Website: home-depot
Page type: account-dashboard
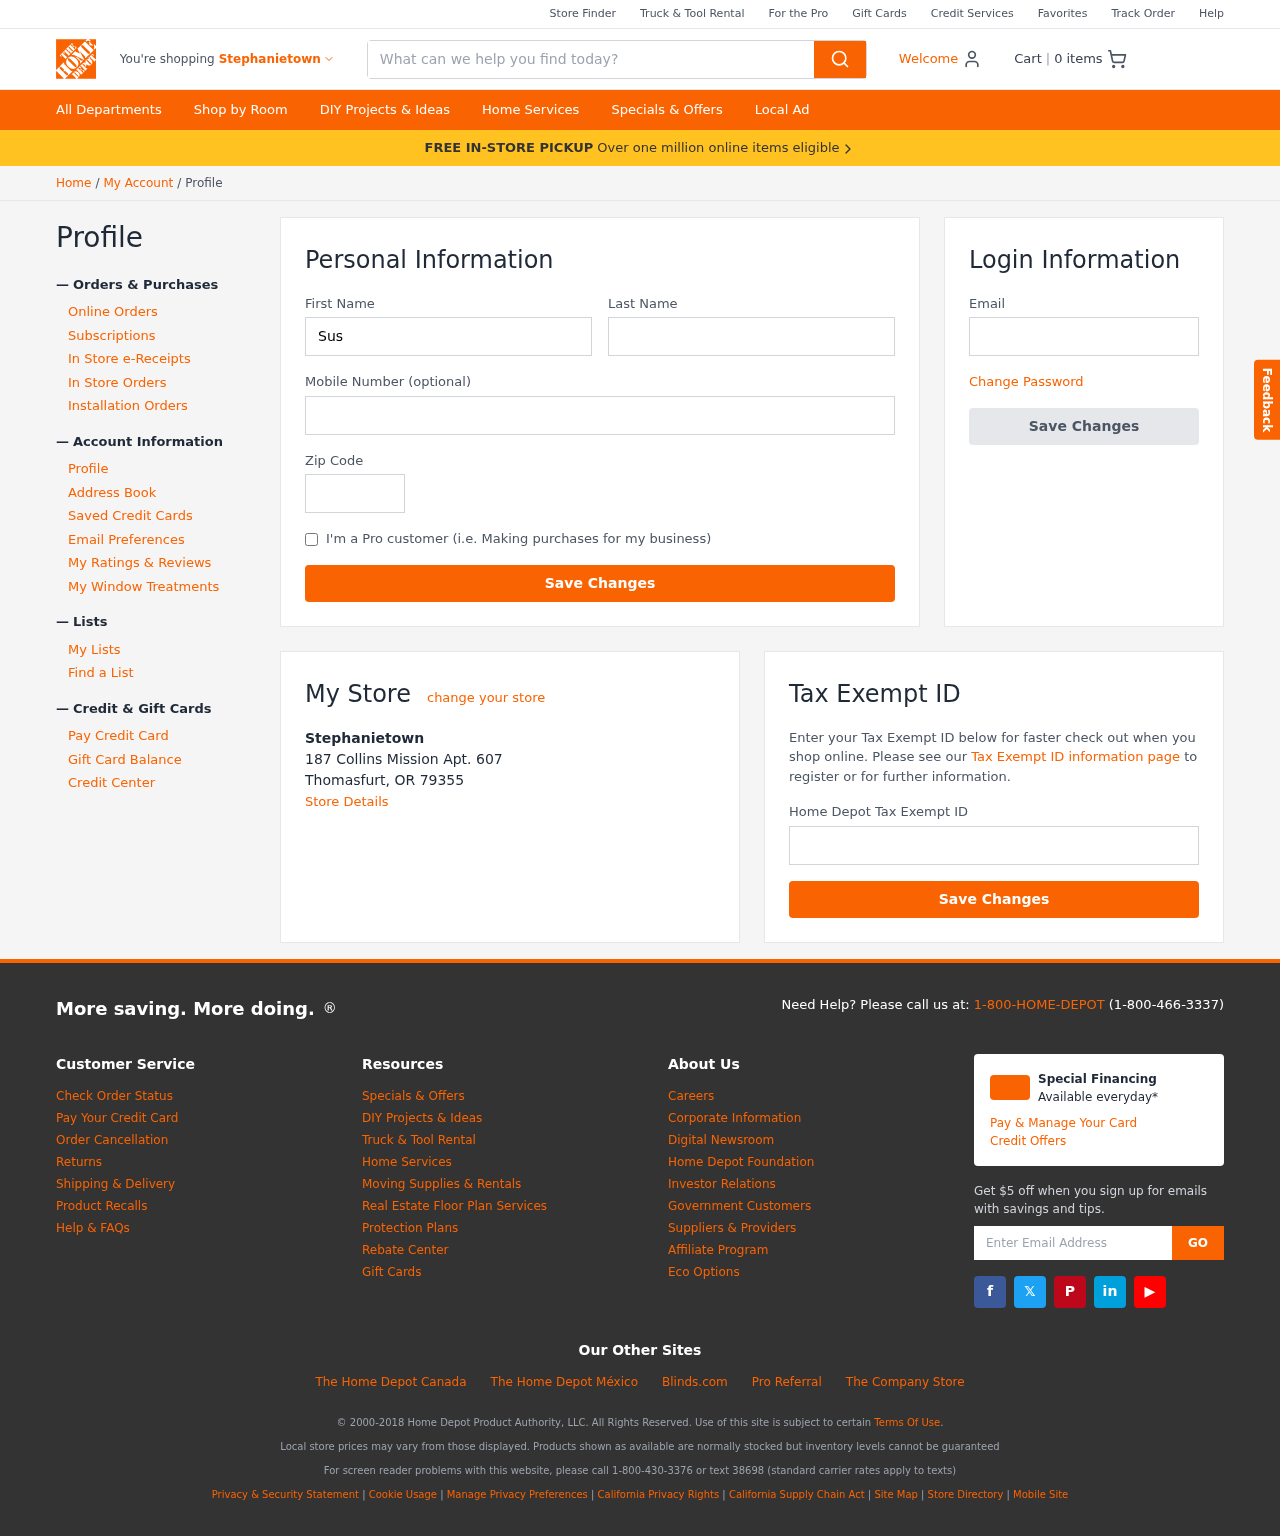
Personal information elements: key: PII_CITY
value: Stephanietown
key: PII_EMAIL
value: susandunn@hotmail.com
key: PII_FIRSTNAME
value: Susan
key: PII_LASTNAME
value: Dunn
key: PII_LOCATION1_CITY_STATE_ZIP
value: Thomasfurt, OR 79355
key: PII_LOCATION1_NAME
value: Stephanietown
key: PII_LOCATION1_STREET
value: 187 Collins Mission Apt. 607
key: PII_PHONE
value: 4219196925
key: PII_POSTCODE
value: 13694
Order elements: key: ORDER_NUM_ITEMS
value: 0
Search elements: key: HEADER_SEARCH
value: What can we help you find today?